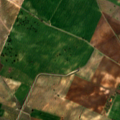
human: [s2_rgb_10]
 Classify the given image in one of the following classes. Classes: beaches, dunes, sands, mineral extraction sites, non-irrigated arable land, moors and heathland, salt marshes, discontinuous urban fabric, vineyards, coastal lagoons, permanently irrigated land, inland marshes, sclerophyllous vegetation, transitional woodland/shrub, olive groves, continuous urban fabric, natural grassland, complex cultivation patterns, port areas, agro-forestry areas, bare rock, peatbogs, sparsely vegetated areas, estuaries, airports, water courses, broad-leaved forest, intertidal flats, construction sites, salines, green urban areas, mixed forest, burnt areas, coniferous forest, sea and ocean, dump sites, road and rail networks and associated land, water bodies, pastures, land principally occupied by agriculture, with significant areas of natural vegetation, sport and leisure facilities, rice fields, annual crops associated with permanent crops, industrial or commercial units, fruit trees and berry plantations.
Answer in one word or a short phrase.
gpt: non-irrigated arable land, permanently irrigated land, fruit trees and berry plantations